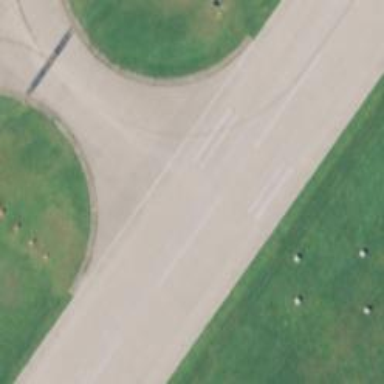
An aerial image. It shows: Image of taxiway at airport.